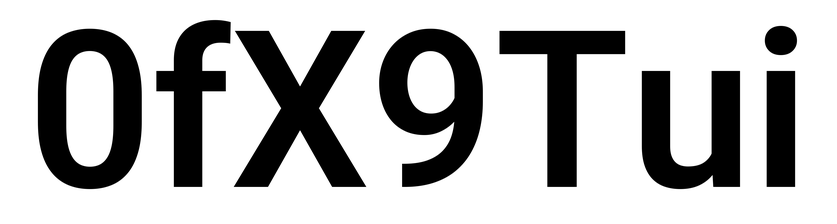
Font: Roboto_SemiBold